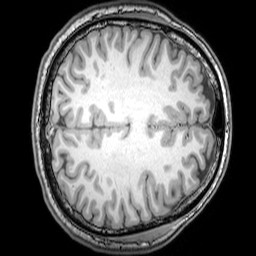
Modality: T1w
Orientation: axial
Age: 22
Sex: male
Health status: healthy
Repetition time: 0.081 s
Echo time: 0.037 s